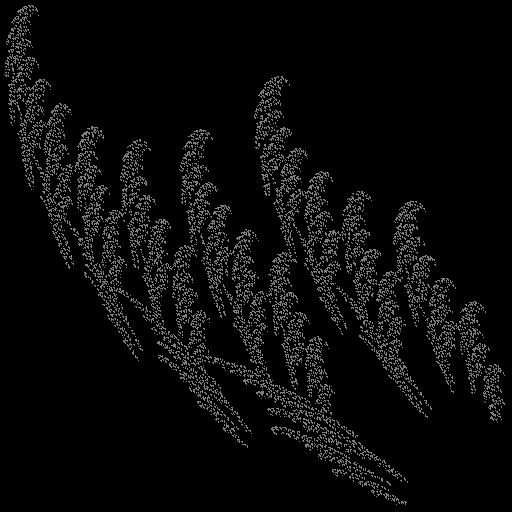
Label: spiderbrake